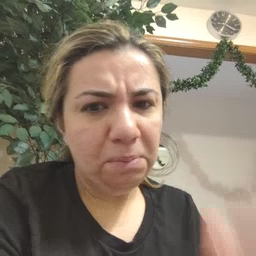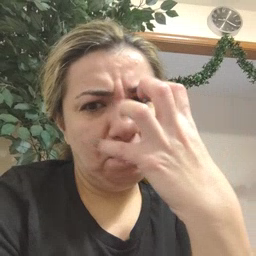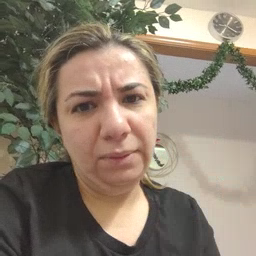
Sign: mad